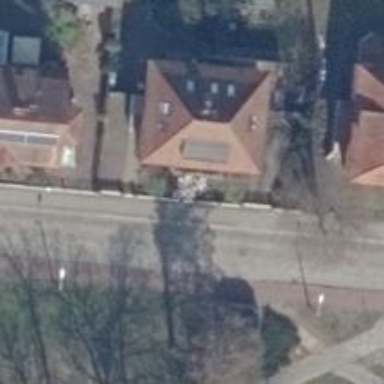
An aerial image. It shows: Residential road with track for cyclists on the left side. There is parallel on-street parking available on the left side as well.